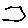
Label: hexagon